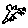
Label: bird